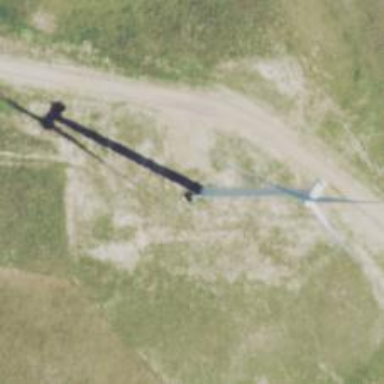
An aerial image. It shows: Wind generator powered by wind. The generator type is horizontal axis and it uses wind turbines.